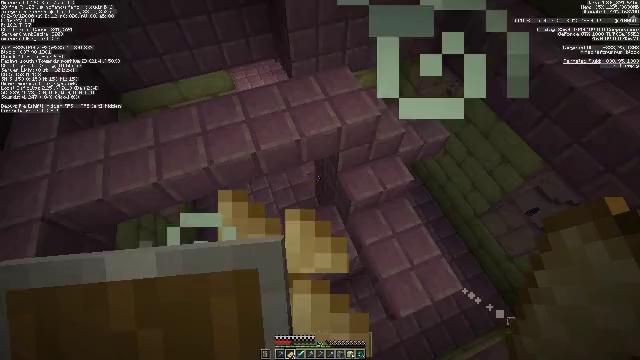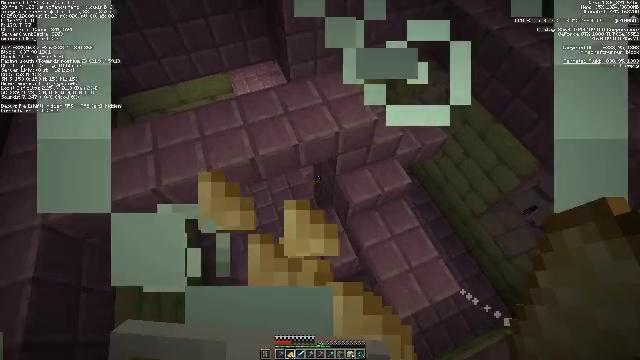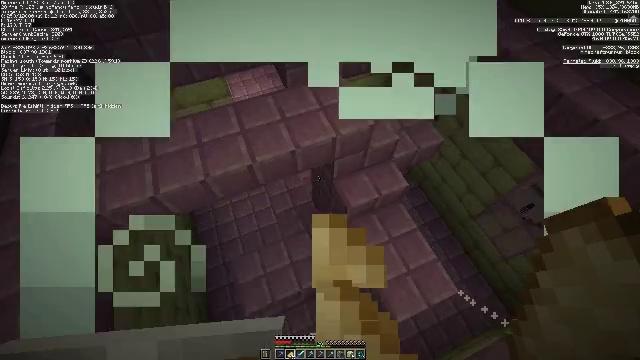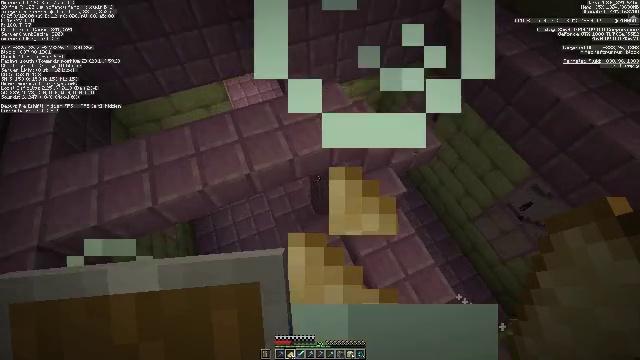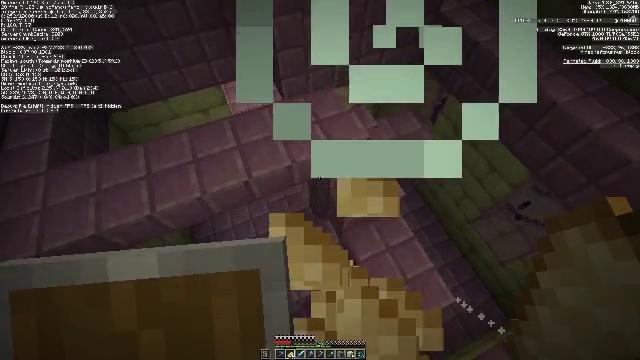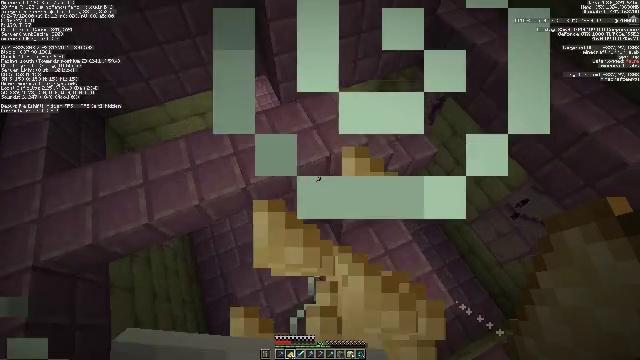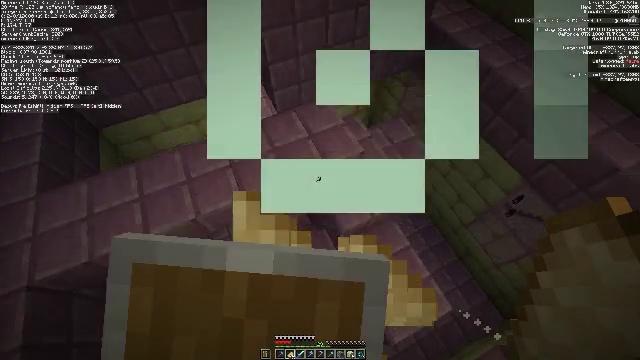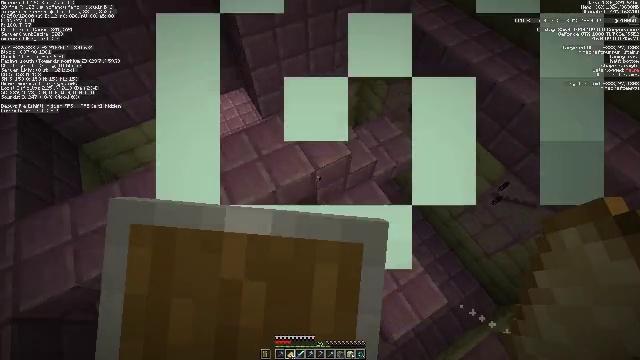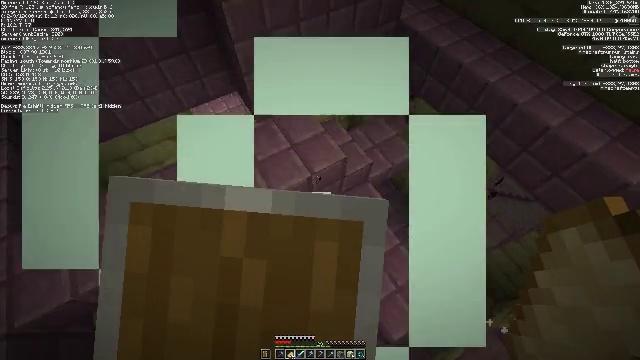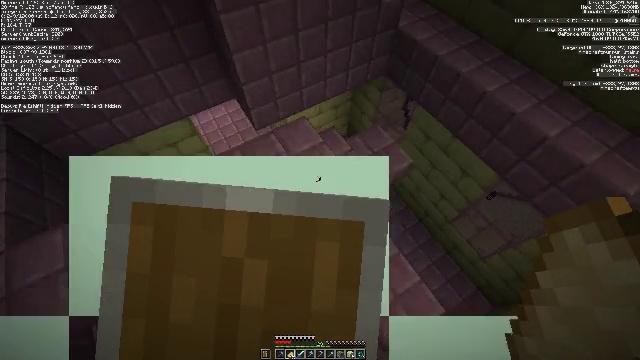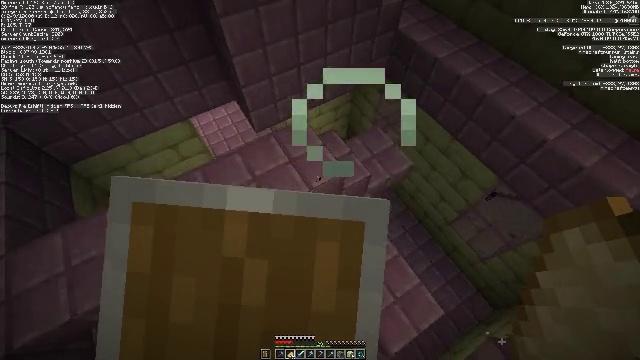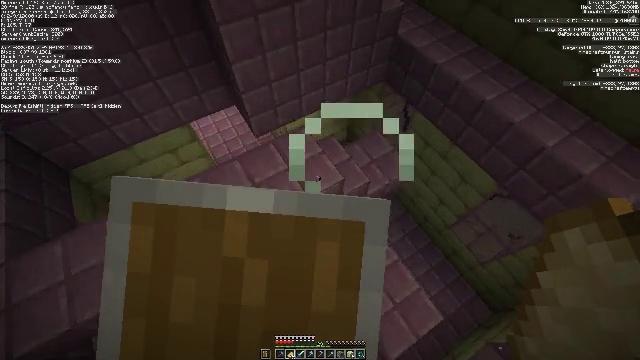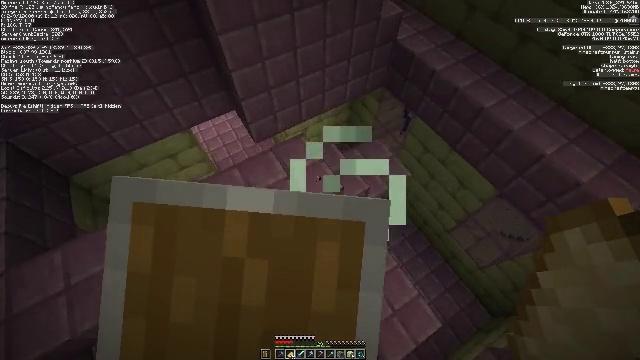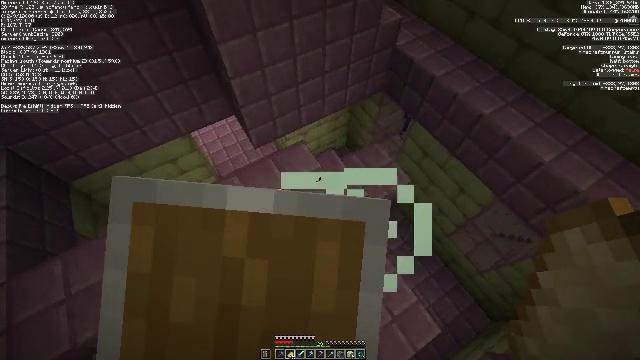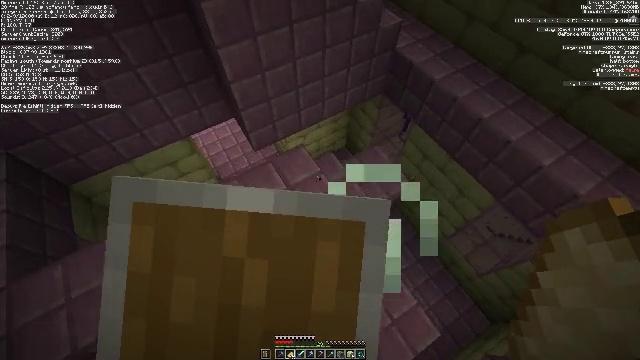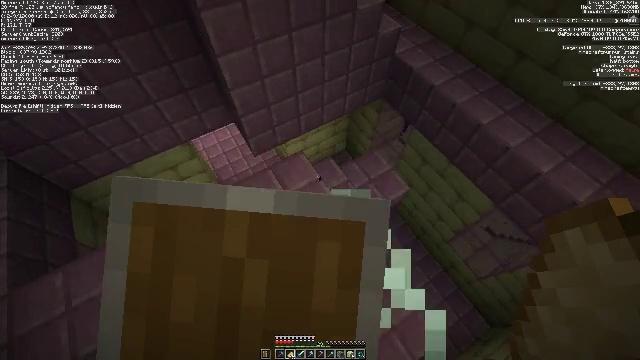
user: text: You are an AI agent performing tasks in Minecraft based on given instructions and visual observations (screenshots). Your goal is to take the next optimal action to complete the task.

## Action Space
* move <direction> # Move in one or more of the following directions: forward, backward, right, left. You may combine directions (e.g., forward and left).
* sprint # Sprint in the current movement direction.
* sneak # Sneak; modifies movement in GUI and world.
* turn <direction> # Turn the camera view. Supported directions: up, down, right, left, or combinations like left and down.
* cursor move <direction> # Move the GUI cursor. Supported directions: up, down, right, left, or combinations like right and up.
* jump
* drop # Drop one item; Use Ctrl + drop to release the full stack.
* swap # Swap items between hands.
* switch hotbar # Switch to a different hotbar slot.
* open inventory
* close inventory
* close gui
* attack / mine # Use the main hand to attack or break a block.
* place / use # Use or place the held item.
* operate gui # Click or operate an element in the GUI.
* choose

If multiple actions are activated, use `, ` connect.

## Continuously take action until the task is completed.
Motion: motion action
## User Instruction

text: Kill mobs.
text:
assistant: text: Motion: move forward and move right, use / place
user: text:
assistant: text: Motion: move forward, use / place
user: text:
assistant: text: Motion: move forward, use / place
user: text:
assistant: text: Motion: move forward, use / place
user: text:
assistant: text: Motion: move forward, use / place
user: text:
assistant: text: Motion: move forward and move right, turn right, use / place
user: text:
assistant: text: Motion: move forward and move right, turn right, use / place
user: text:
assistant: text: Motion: move forward and move right, turn right, use / place
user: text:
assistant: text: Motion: move forward and move right, use / place
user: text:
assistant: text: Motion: move forward, use / place
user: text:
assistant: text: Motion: move forward, use / place
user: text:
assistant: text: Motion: move forward, use / place
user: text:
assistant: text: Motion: move forward, use / place
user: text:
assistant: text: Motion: move forward, use / place
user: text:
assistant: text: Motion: move forward, use / place
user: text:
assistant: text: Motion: move forward, use / place
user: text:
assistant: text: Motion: move forward, use / place
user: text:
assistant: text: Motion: move forward, use / place
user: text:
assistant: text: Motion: move forward, use / place
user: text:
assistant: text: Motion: move forward, turn left, use / place
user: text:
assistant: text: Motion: move forward, turn left and up, use / place
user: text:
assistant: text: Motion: move forward, turn left and up, use / place
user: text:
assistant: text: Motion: move forward, turn left and up, use / place
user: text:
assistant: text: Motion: move forward, turn left and up, use / place
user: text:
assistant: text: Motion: move forward, turn left and up
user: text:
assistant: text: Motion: move forward, turn left and up
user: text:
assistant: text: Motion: move forward, turn up
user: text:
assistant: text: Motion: move forward
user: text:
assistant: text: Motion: move forward
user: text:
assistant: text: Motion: move forward